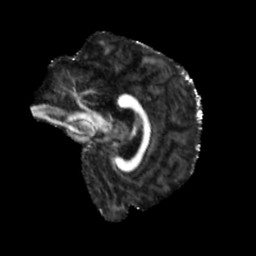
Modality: FA
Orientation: sagittal
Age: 66
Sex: male
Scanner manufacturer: siemens
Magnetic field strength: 3 T
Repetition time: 3.23 s
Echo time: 0.0892 s